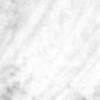
Label: no_change